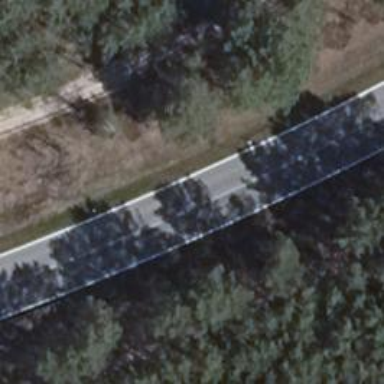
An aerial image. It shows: Primary road with asphalt surface.